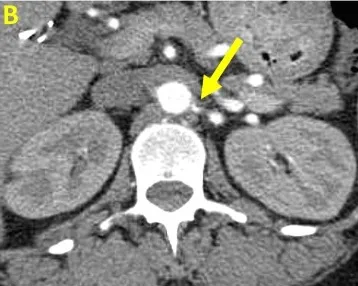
Left. Proximal renal arteries (arrows). Approximately 50% stenosis of the left renal artery is noted.
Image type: radiology (ct)